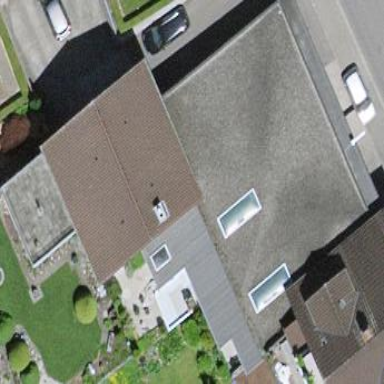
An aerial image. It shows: Flat-roofed residential building.